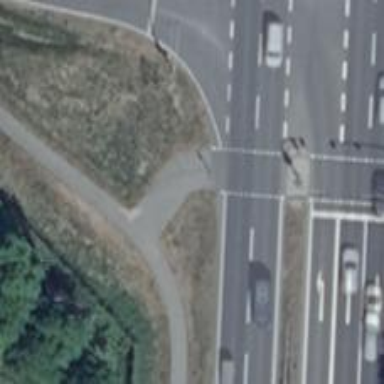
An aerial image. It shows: Traffic signal crossing.